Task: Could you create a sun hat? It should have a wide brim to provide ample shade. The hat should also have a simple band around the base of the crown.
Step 100:
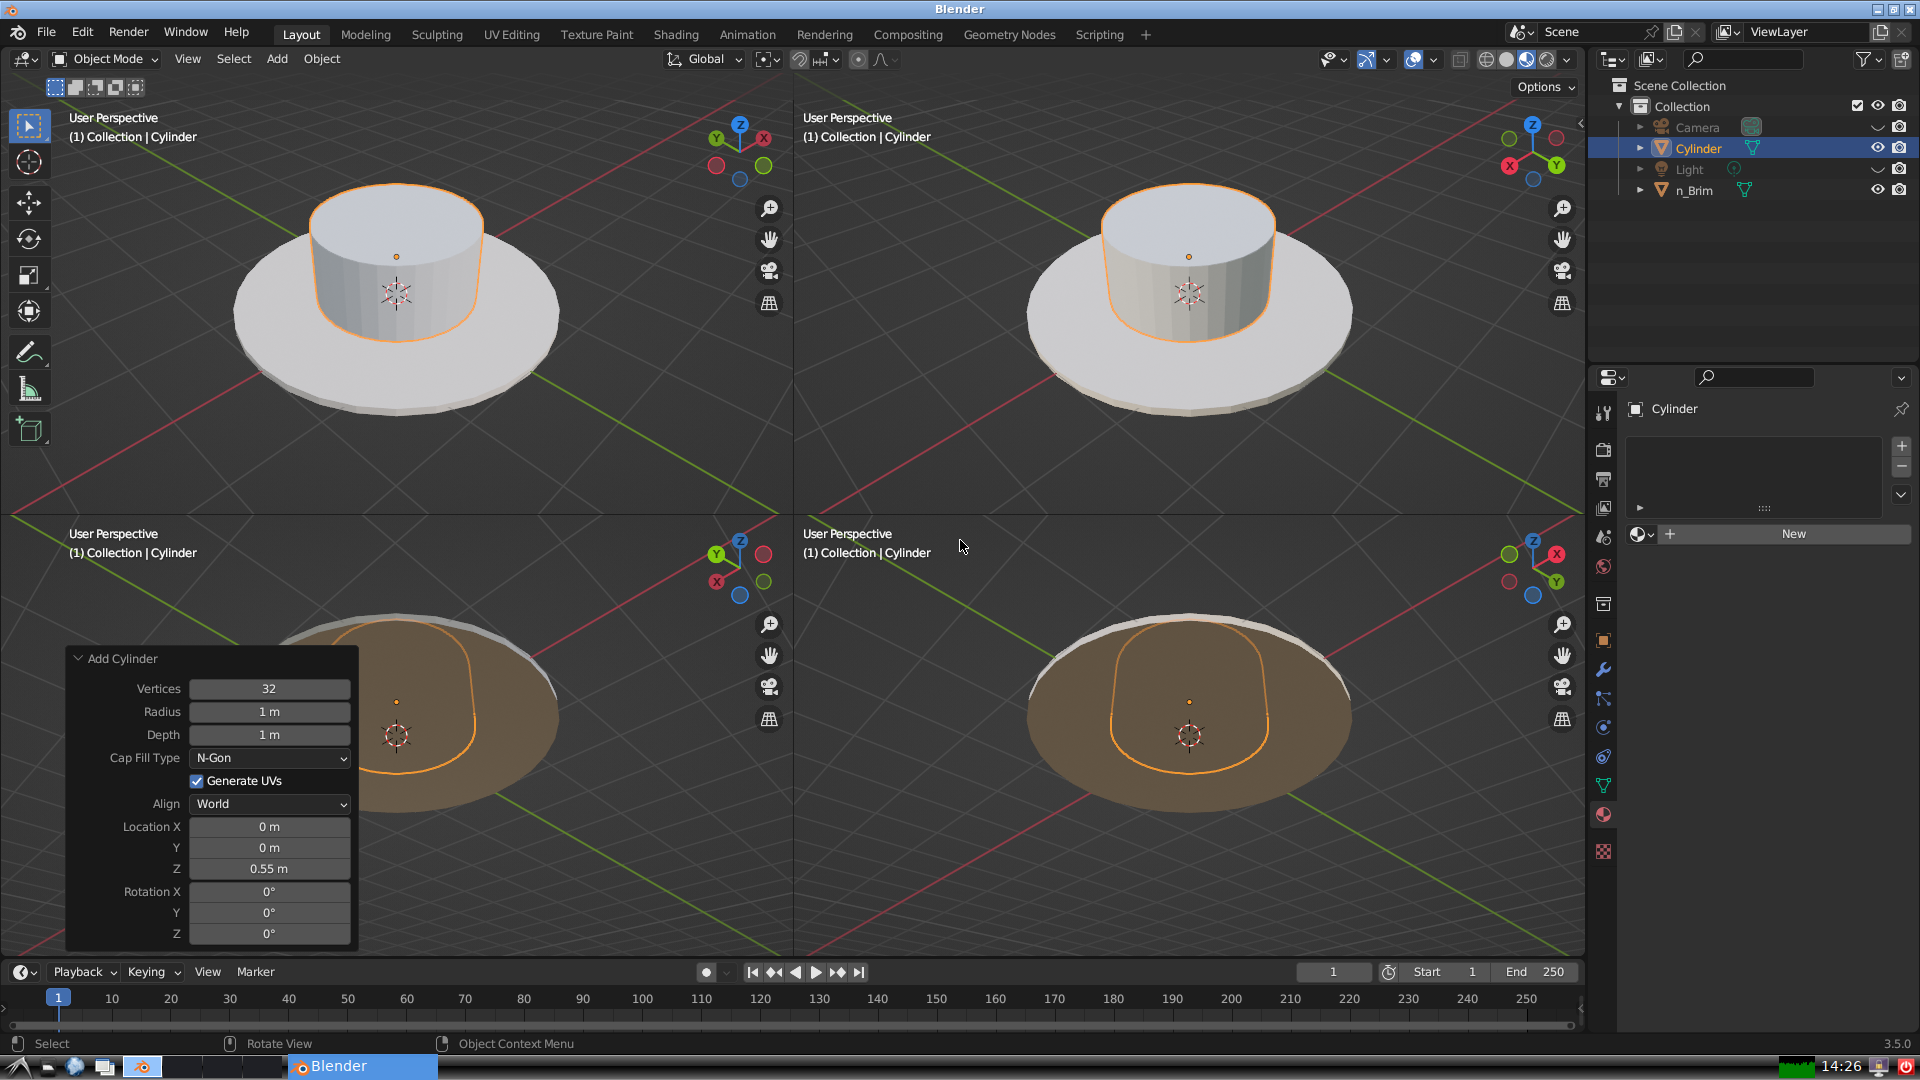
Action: {"key_press": ['Ctrl, Home']}